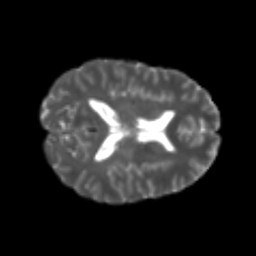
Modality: T2w
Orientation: axial
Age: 21
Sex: female
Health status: healthy
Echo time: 0.074 s